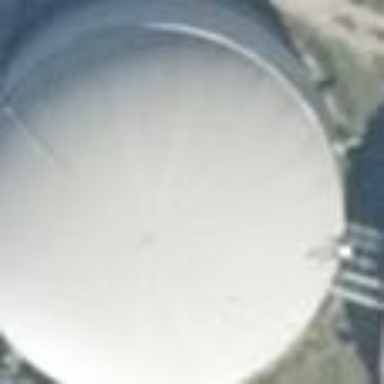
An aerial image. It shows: Gasometer building.